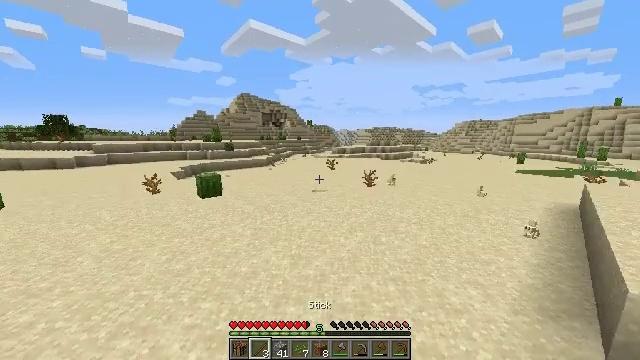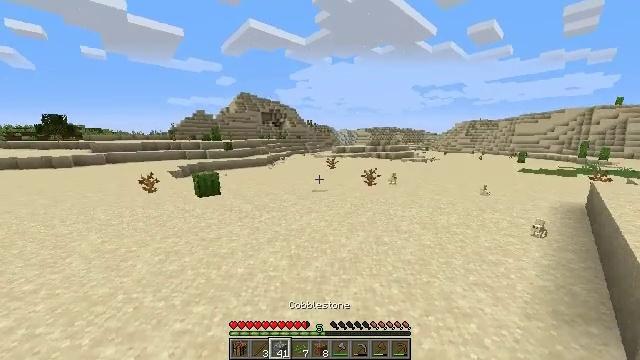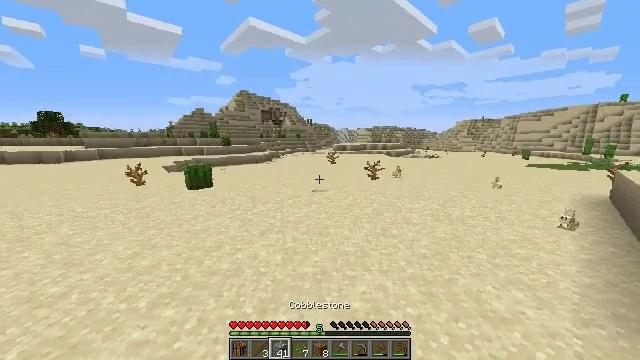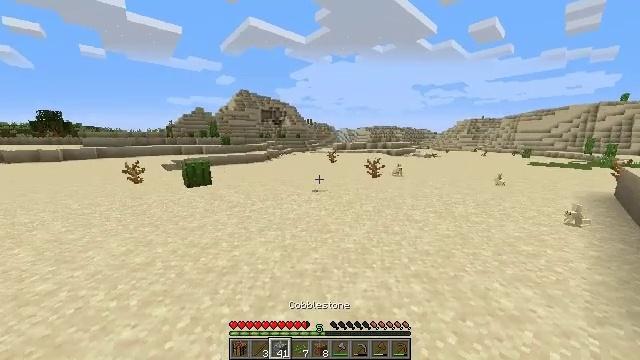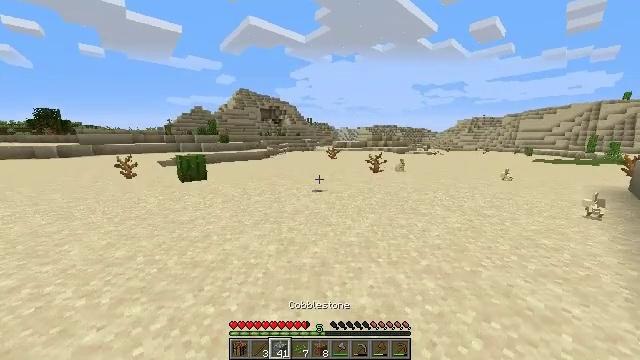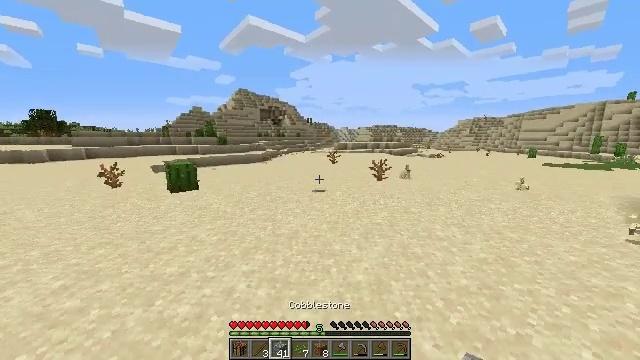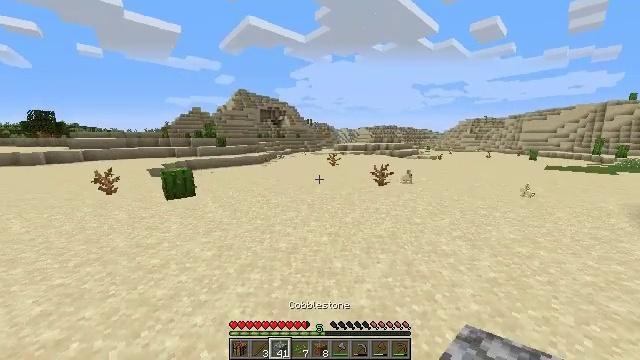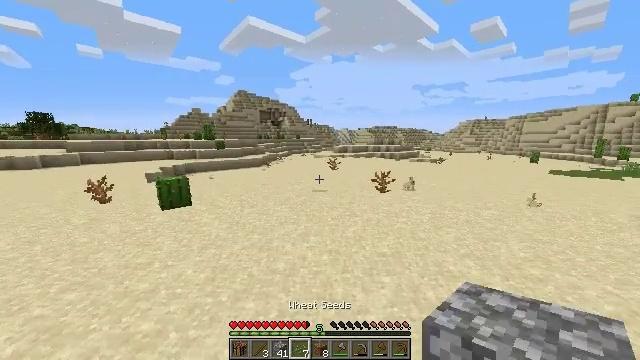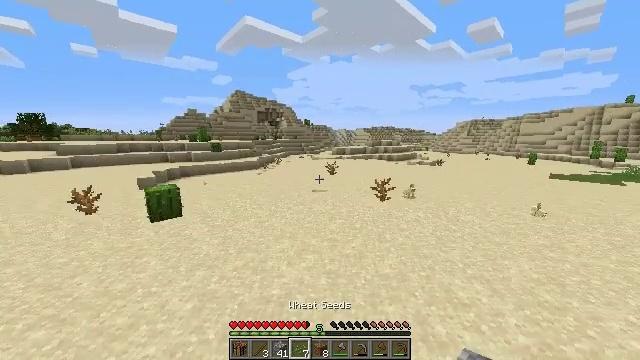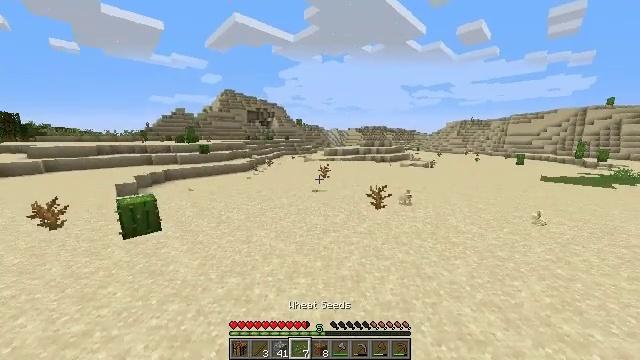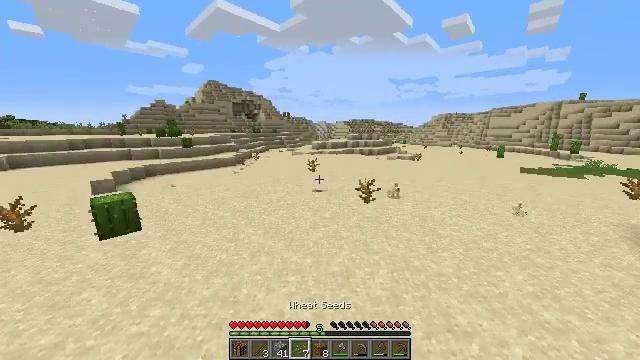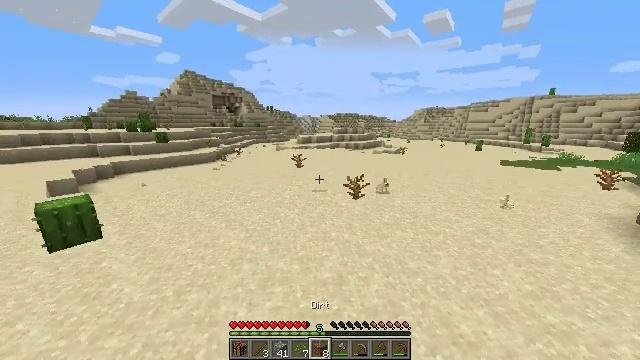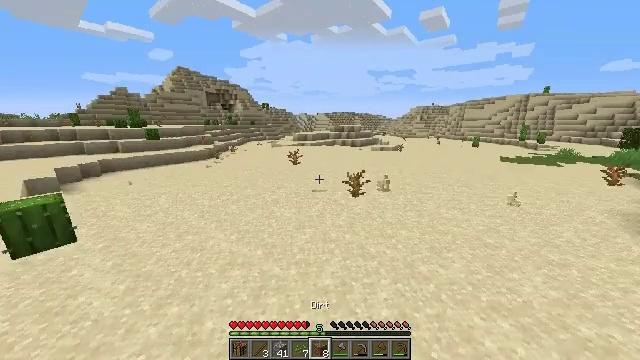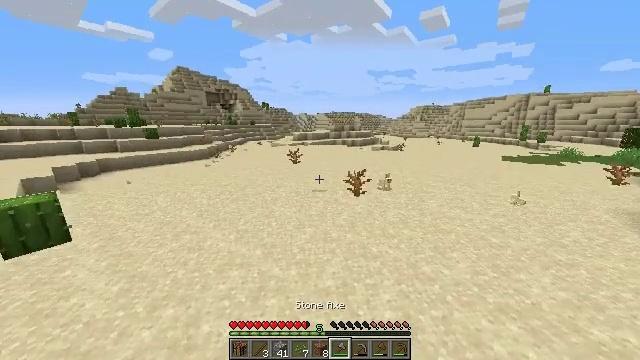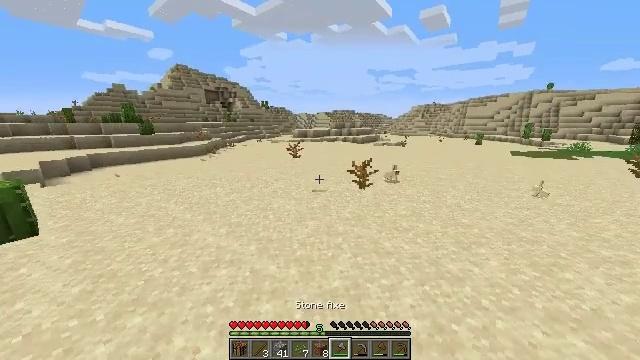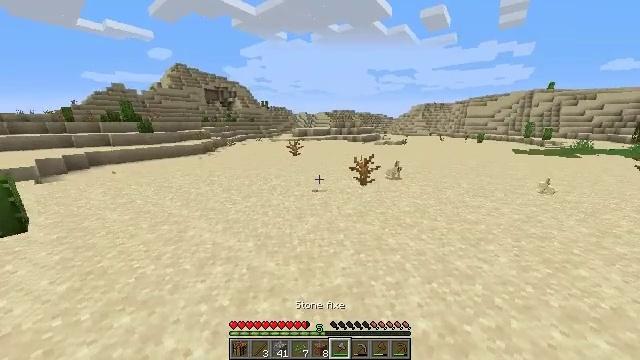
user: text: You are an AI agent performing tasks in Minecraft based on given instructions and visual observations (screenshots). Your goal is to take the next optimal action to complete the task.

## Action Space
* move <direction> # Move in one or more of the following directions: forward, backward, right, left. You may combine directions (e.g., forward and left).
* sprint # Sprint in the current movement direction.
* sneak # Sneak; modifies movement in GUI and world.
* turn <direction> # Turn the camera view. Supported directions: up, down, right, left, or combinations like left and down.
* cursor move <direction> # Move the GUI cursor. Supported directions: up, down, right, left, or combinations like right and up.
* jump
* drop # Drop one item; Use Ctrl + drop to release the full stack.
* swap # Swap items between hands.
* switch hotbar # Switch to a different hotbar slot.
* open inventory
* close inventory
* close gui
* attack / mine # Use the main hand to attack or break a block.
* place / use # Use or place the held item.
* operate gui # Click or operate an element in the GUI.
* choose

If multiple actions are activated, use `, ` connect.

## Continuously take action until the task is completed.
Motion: motion action
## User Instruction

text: Get cactus from the sandy areas.
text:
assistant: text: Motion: move forward, jump
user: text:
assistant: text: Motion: move forward, jump
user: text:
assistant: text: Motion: move forward, jump
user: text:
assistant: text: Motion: move forward, jump
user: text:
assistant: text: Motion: move forward, jump
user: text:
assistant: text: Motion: move forward, jump
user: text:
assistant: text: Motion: move forward, jump
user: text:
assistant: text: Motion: move forward, jump
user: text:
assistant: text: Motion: move forward, turn right, jump
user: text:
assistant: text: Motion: move forward, turn right and down, jump
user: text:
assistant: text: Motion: move forward, turn right and down, jump
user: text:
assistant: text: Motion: move forward, turn right, jump
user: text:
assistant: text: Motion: move forward, jump
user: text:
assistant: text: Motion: move forward, jump
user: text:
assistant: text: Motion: move forward, jump
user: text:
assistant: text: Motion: move forward, jump
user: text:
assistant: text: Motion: move forward, jump
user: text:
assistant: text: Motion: move forward, jump
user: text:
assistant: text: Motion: move forward, jump
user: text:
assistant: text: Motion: move forward, jump
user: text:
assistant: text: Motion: move forward, jump
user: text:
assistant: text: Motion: move forward, jump
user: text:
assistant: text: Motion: move forward, jump
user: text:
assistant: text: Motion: move forward, turn right, jump
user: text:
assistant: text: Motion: move forward, turn right, jump
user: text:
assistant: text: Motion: move forward, jump
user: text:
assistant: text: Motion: move forward, jump
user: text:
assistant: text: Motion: move forward, jump
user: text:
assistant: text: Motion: move forward, jump
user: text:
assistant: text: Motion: move forward, jump